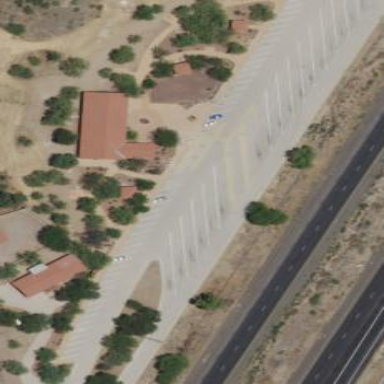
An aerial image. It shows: Rest area along the road.